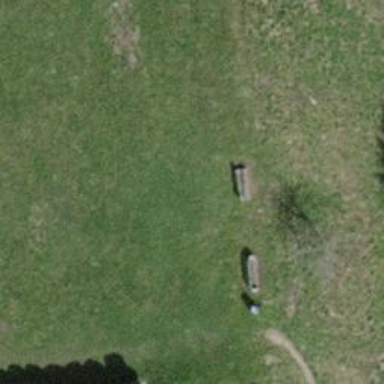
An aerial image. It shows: Bench.